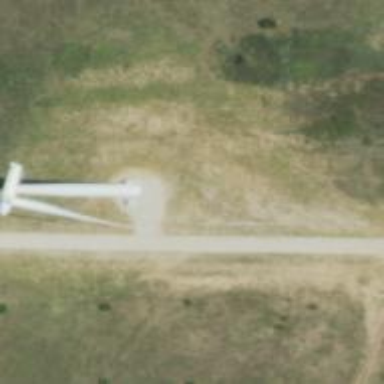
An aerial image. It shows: Wind generator powered by horizontal axis wind turbine.